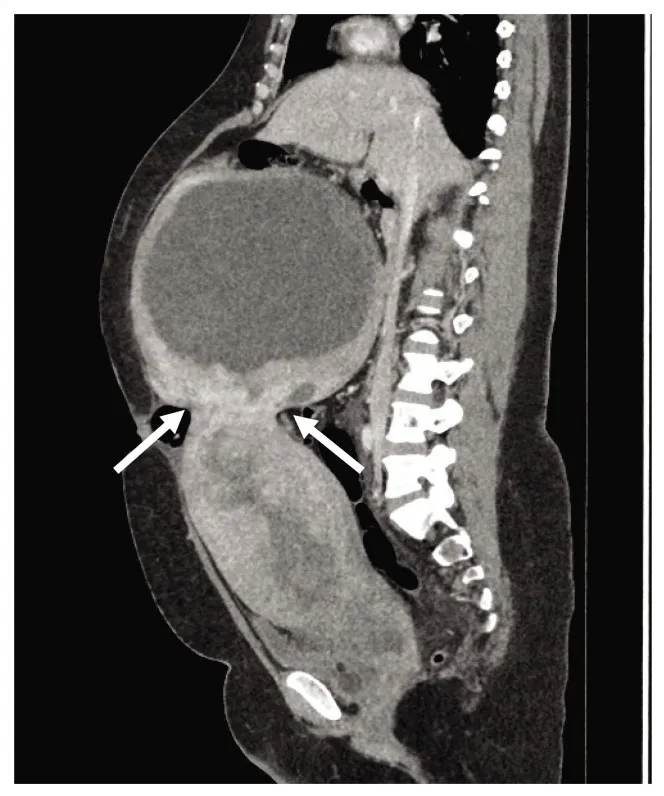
Sagittal portal venous computed tomography shows that the mass is connected to the uterine fundus (arrows).
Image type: radiology (ct)